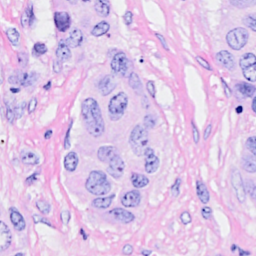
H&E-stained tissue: Breast